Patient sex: M
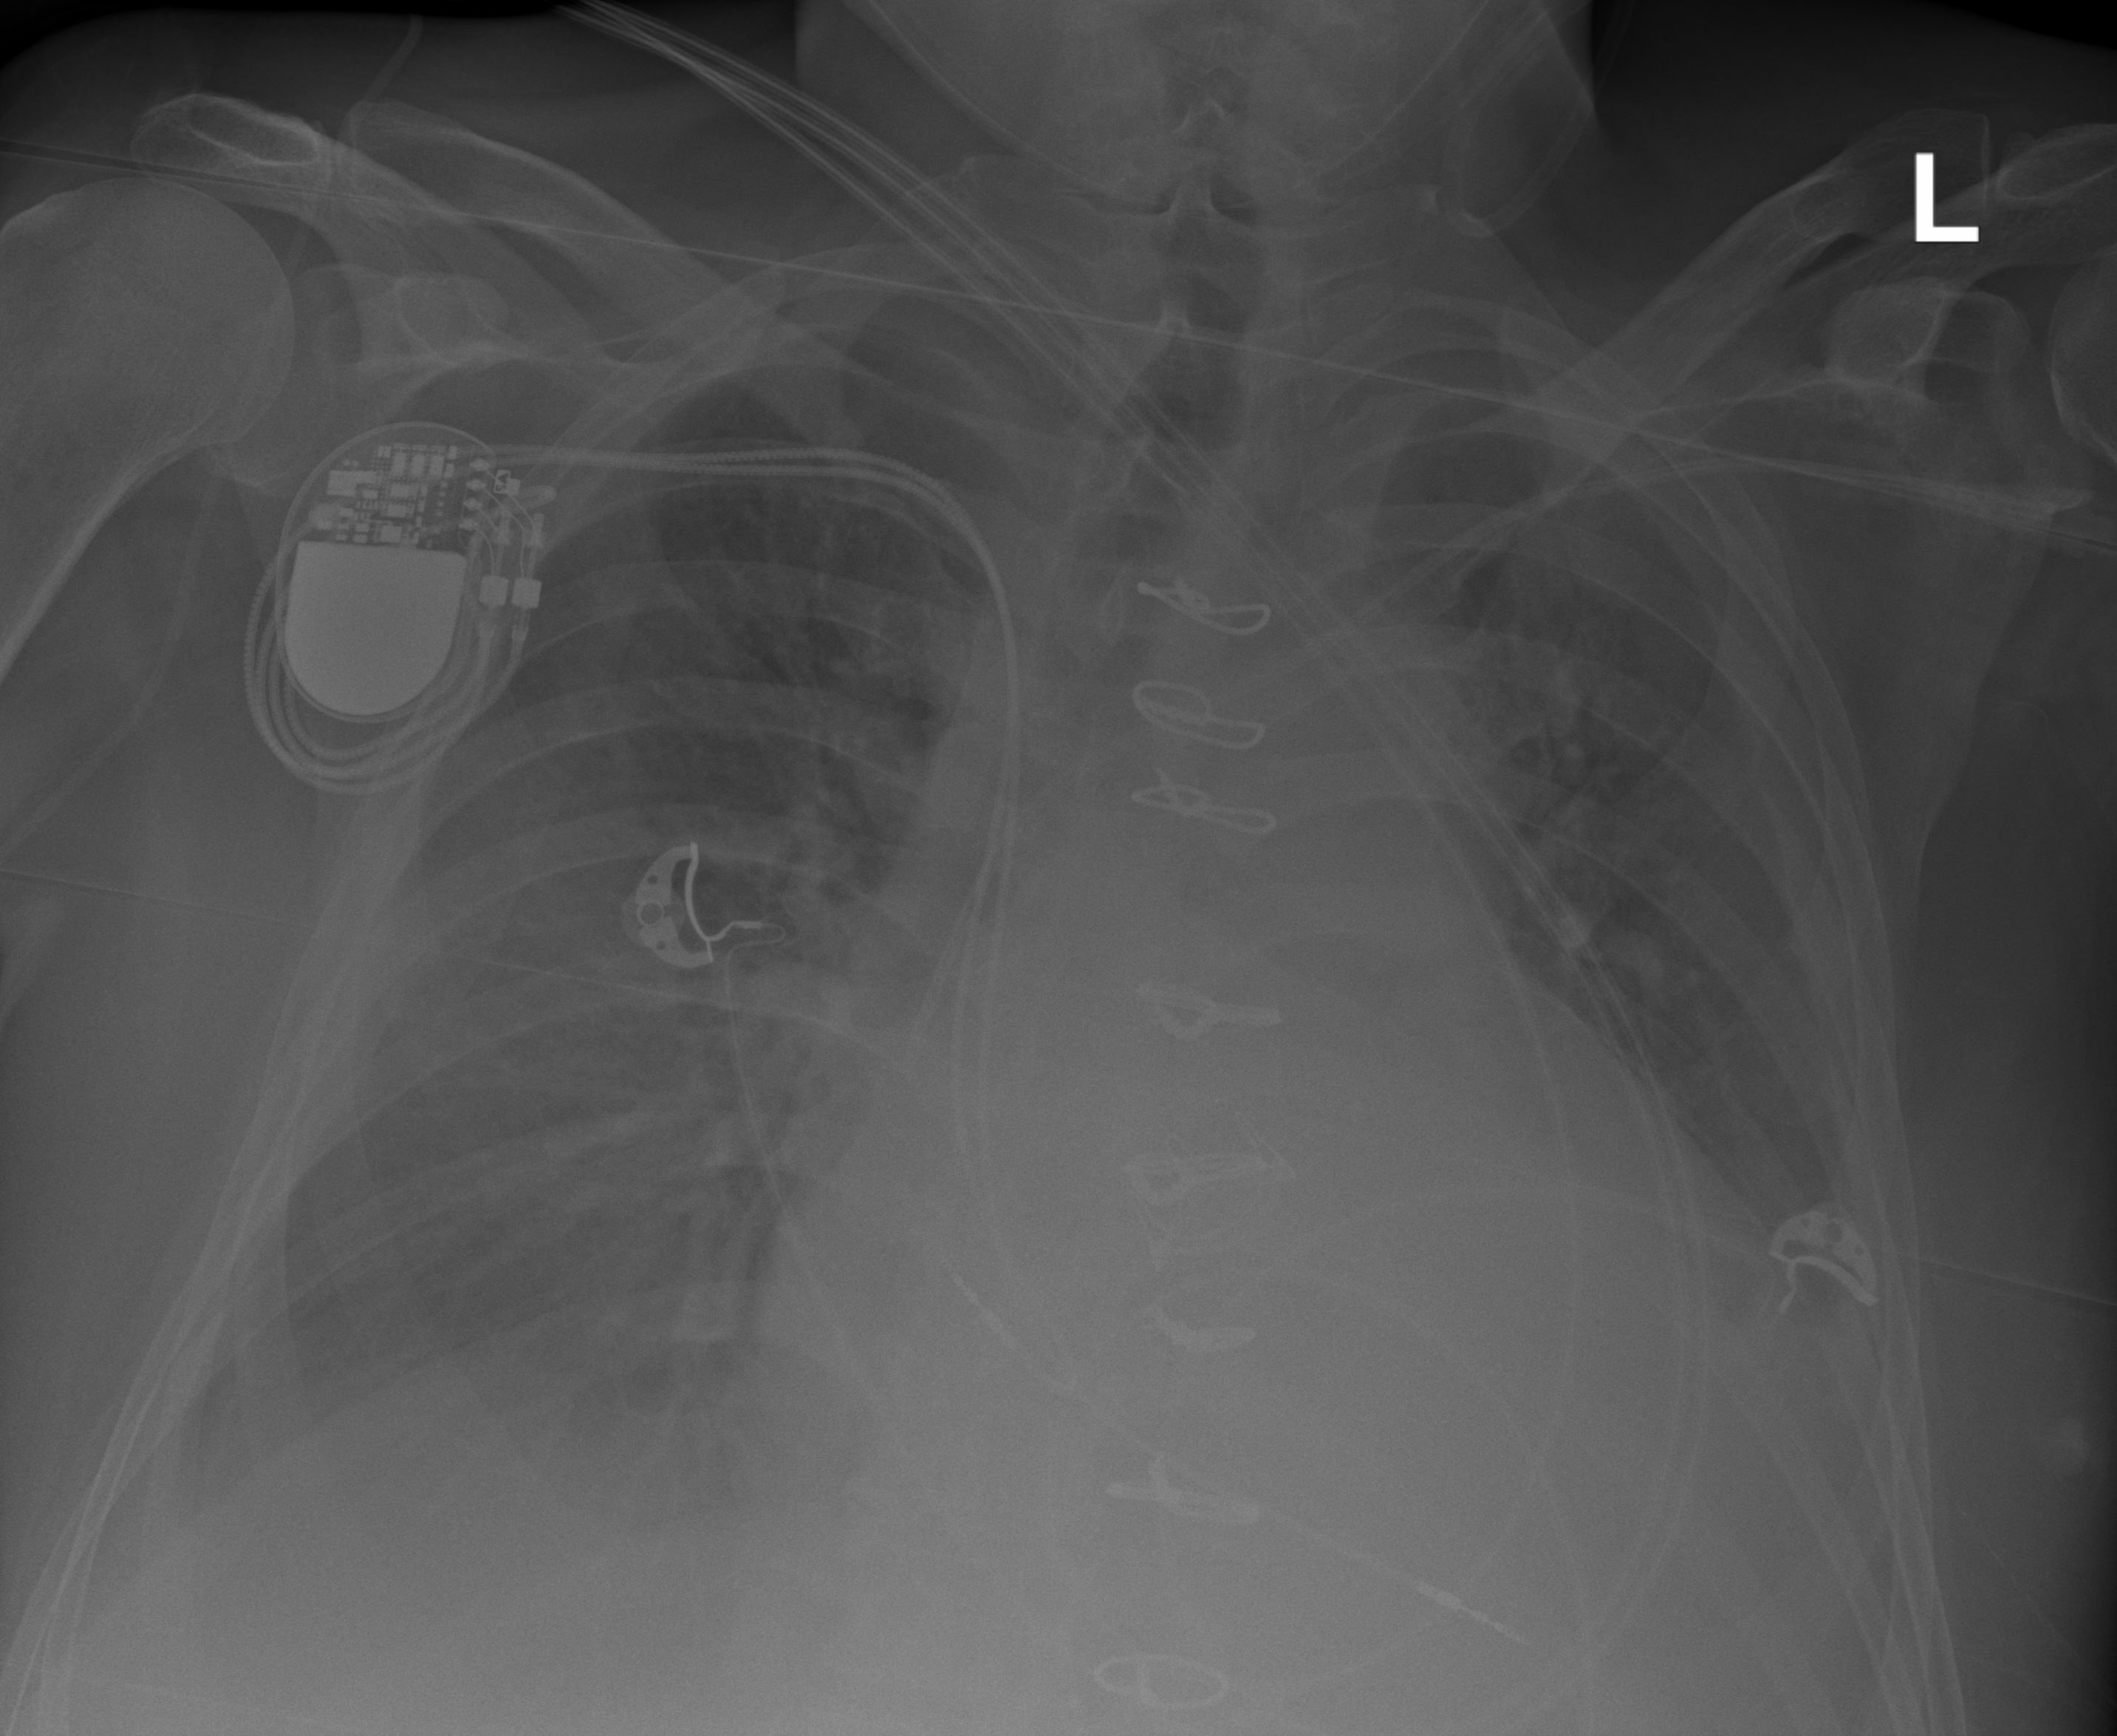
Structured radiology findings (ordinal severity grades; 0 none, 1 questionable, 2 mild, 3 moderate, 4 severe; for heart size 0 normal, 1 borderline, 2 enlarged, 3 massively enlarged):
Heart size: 3
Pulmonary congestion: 2
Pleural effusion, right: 3
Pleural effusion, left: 3
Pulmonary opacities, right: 1
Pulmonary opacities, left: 1
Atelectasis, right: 3
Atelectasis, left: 3